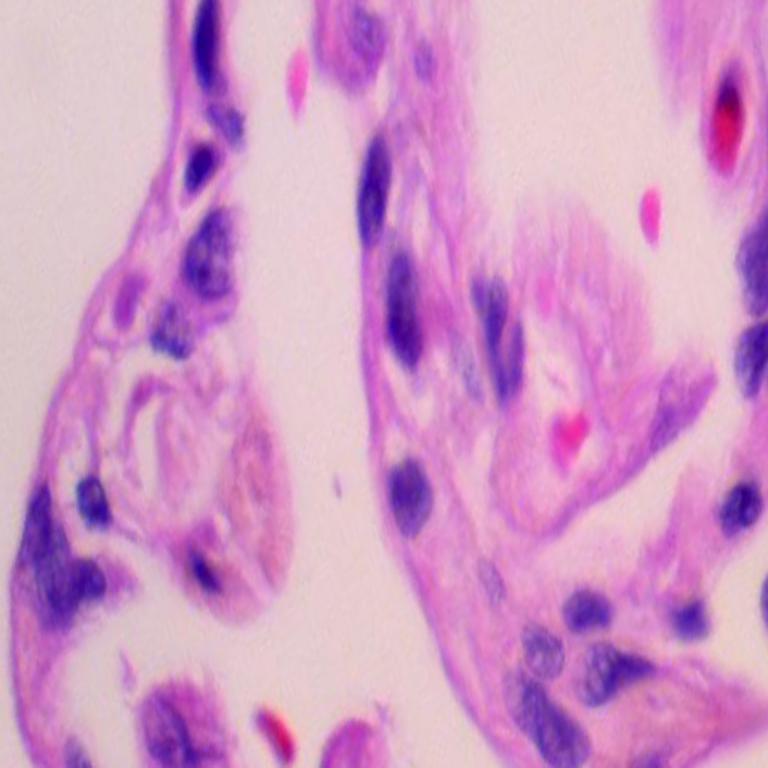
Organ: lung
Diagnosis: benign